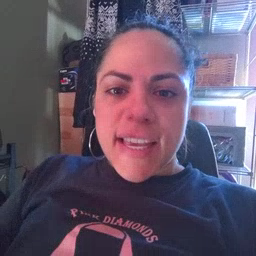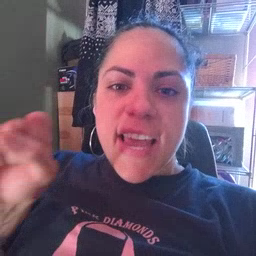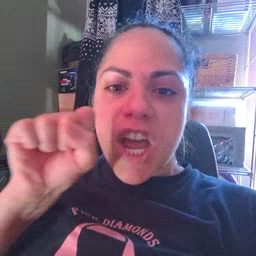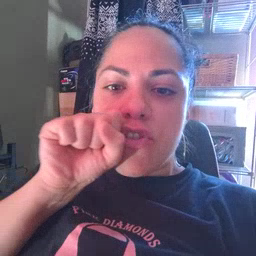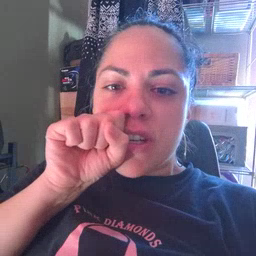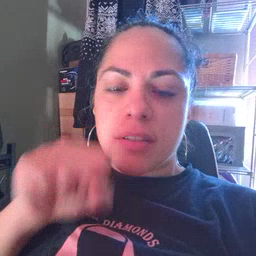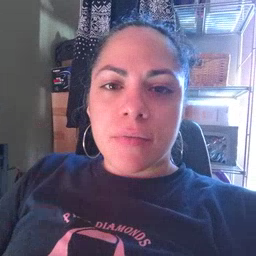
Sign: carrot